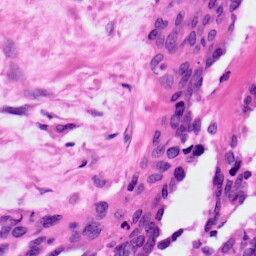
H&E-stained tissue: Ovarian